Question: I wonder if there is a way to know how each day of a week ordered? I know in the Gregorian calendar, property 'weekday' indicates 1-7, and
Sunday is represented by 1. But when I change the region(setting->General->Language &Region->Region) to Russia, the Apple's calendar app displays 'M'as the first day of a week, while United States displays 'S' as the first day of a week.
How can I work out this programmatically? Any idea, thanks advance.

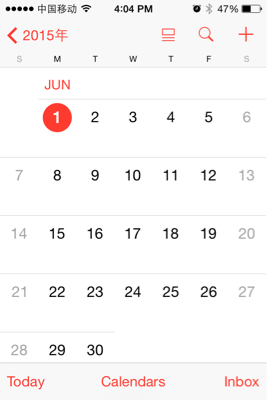
Answer: you can set programmatically start day of week by following code.
'''
- (NSDate*)firstDayOfWeek
{
NSCalendar* calender = [[NSCalendar currentCalendar] copy];
[calender setFirstWeekday:2]; //Override locale to make week start on Monday
NSDate* startOfTheWeek;
NSTimeInterval interval;
[calender rangeOfUnit:NSWeekCalendarUnit startDate:&startOfTheWeek interval:&interval forDate:self];
return startOfTheWeek;
}
'''
'''
[[NSCalendar currentCalendar] setFirstWeekday:2]; //Override locale to make week start on Monday
'''